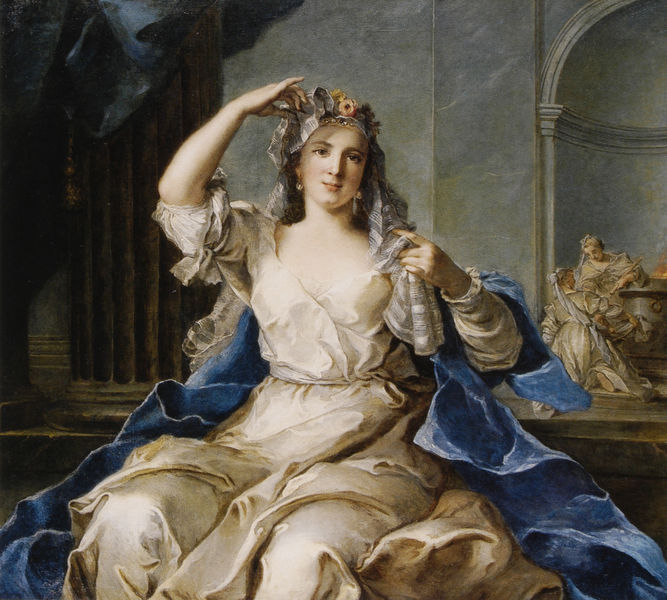
Titel: Eine vestalische Jungfrau
Künstler: Jean-Marc Nattier
Standort: Raleigh (North Carolina)
Institution: North Carolina Museum of Art
Schlagwörter: blau, feuer, gemälde, hand, kopf, nackt, schatten, umhang, weiß, frauen, gelb, menschen, mädchen, ocker, sitzen, blume, blumen, braun, brust, busen, finger, frau, geste, grau, haar, hintergrund, kleid, kleider, licht, marmor, mund, nase, ohrring, raum, schmuck, stirn, szene, säule, säulen, vordergrund, blick, blüte, blüten, dame, gebäude, rose, schleier, schloss, tuch, wolke, beige, haube, malerei, wand, architektur, arm, augen, barock, falten, gesicht, haarschmuck, kleidung, spitze, ärmel, hals, hände, innenraum, portrait, porträt, vorhang, kirche, auge, gewand, interieur, mantel, pose, sitzend, stoff, adel, drei, klassizismus, ohrringe, dekollete, dekoltee, frontal, krone, lippe, lippen, perlen, prinzessin, renaissance, rokoko, schön, seide, adelige, lächeln, topf, magd, unterhaltung, rundbogen, kuppel, treppe, braut, falte, kopftuch, draperie, gestreift, streifen, stufen, faltenwurf, decolleté, bad, nische, antike, schönheit, becken, haarkranz, kranz, göttin, sitzfigur, altar, üppig, apsis, historismus, hochzeit, tempel, drapé, königin, blumenschmuck, schriftstück, femme, prozellan, maria, klassik, kopfschmuck, schaft, rennaissance, bain, peinture, toilette, robe, nattier, wandnische, bleu, colonne, jungrau, tiepolo, spätbarock, boucles, rideau, kannelure, säulenschaft, vorne, kanelluren, architecture, prachtvoll, palais, jeune, jardin, rococo, brautkleid, pli, plis, soie, niche, marbre, coiffure, tissu, wickelkleid, etoffe, habits, pharaonin, gerard, sáule, largillieres, schöne frau, jolie, blümmen, uz, umhang blau, jeune femme, boucles d'oreille, zweite frau, rembrandt frau, frau mit festkleidung, kopfschmückende frau, négligé